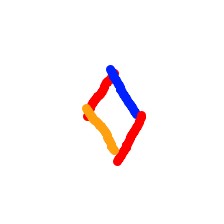
Shape: rhombus